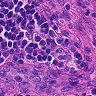
Metastatic tissue present: no